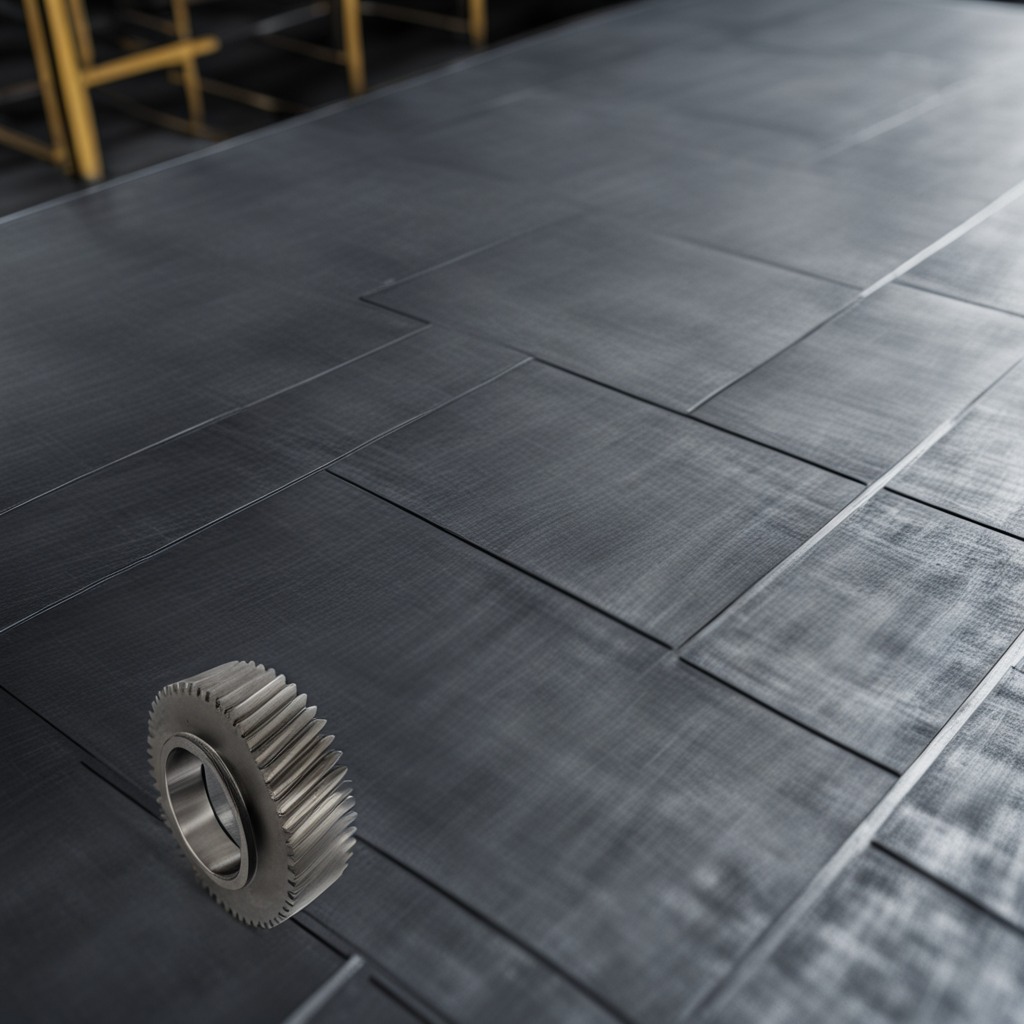
A steel gear with teeth is lying on a cold steel table in a mining workshop.